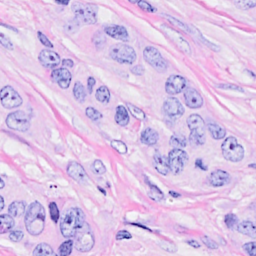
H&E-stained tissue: Breast